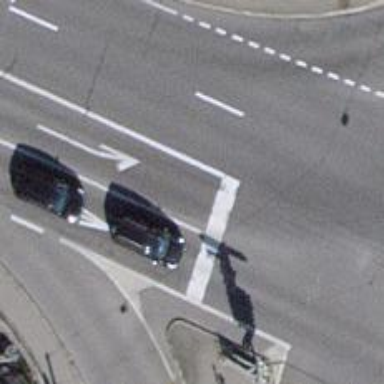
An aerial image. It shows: Road with traffic signals.